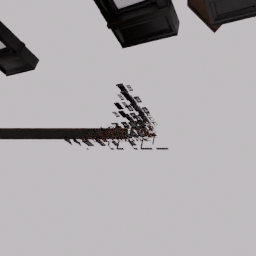
Label: architecture